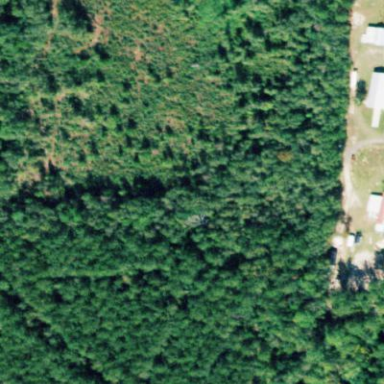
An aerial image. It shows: Forest with needle-leaved trees.